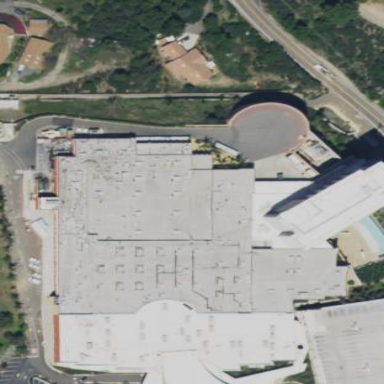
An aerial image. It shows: Hotel and casino building.